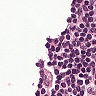
Metastatic tissue present: no